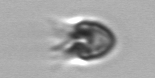
Label: Ciliophora